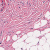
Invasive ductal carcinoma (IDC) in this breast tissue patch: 1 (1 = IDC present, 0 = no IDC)